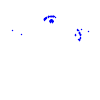
Particle: proton